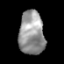
Tissue: prostate
Cell type: Epithelial cells
Senescence score: 0.3457
Nuclear area (px): 1086
Mean DAPI intensity: 149.613